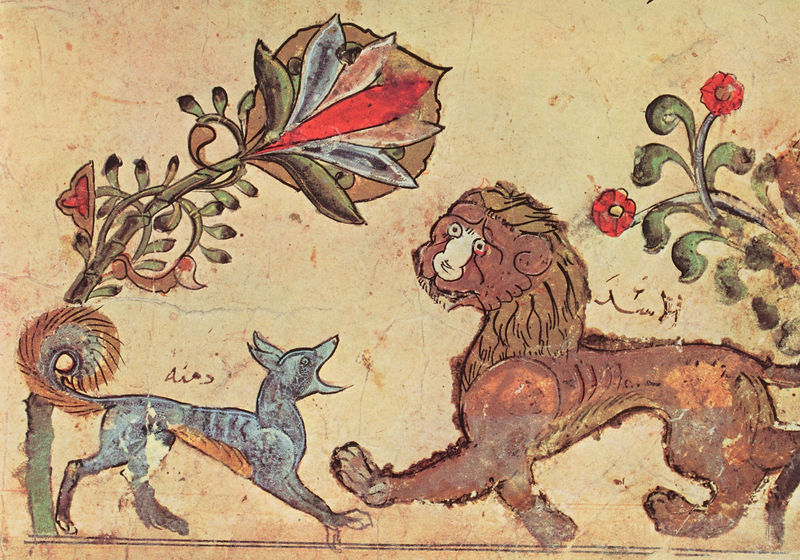
Titel: Kalila und Dimna: Der Löwe und der Schakal Dimna/ MS. Arabe 3465 Folio 49 verso
Institution: Paris, Nationalbibliothek
Schlagwörter: kampf, blume, blumen, braun, blüte, hund, hunde, tier, tiere, stein, pflanze, fell, schwanz, papier, ranke, tierfell, gefährlich, maul, löwe, wildniss, drache, bellen, coloriert, pranke, mail